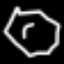
Label: octagon